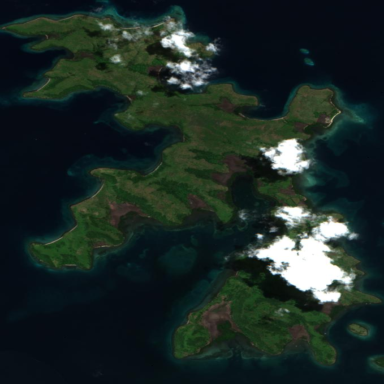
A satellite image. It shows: Island with natural coastline.